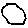
Label: hexagon